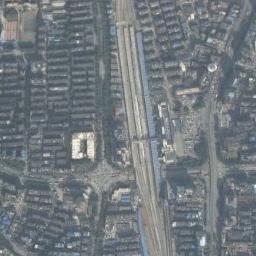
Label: railway_station